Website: walmart
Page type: customer-info-address
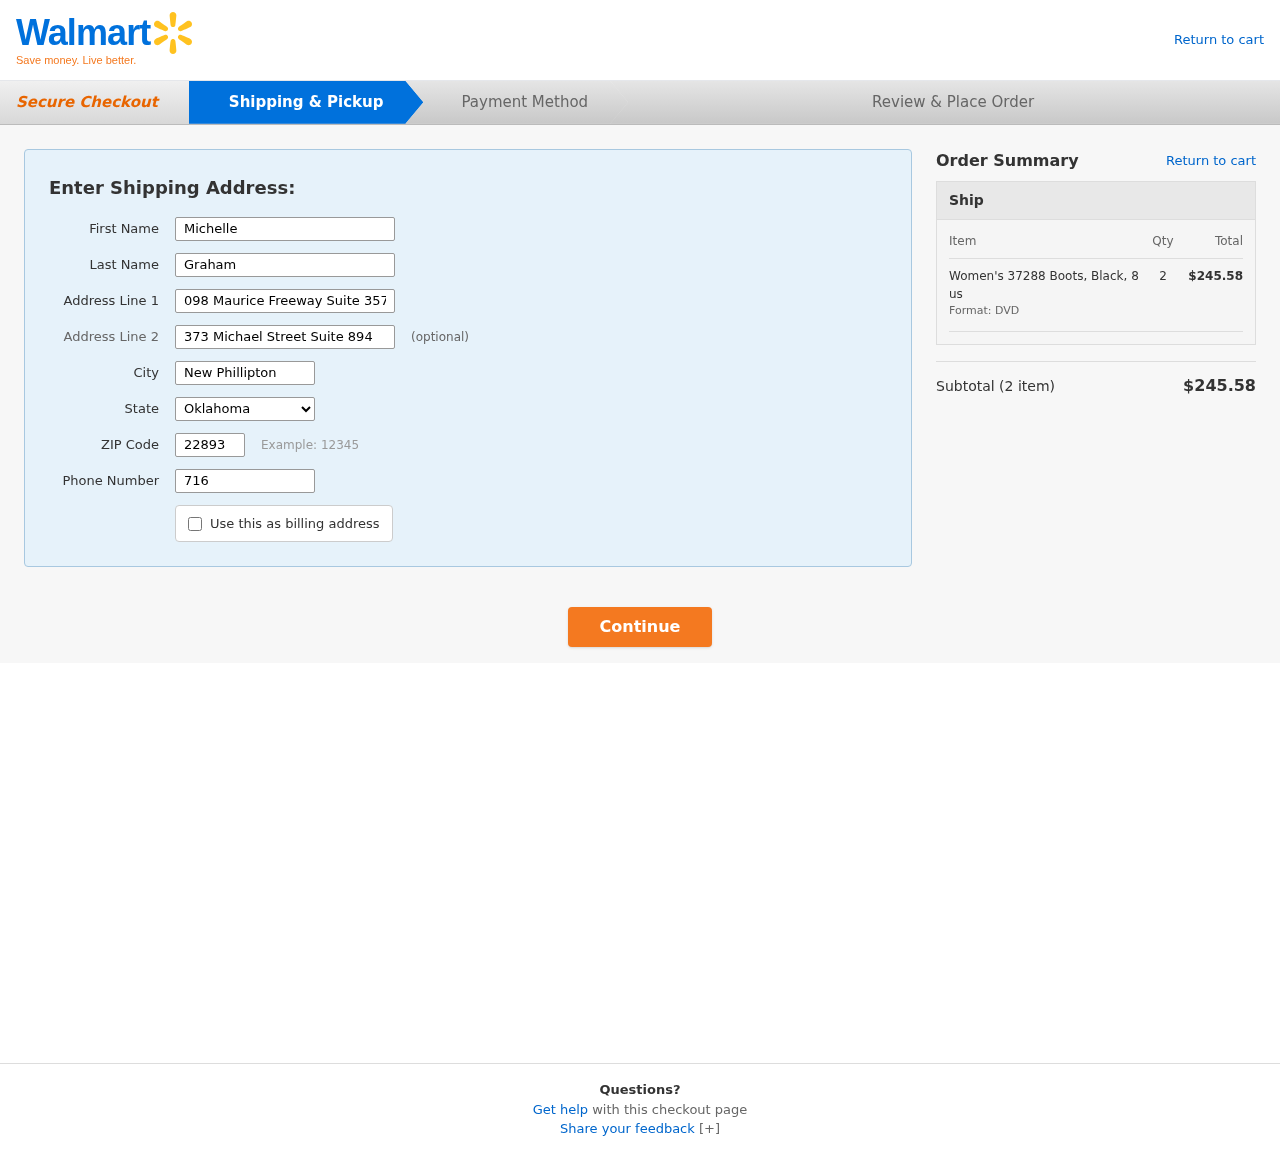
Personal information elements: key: PII_CITY
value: New Phillipton
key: PII_FIRSTNAME
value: Michelle
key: PII_LASTNAME
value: Graham
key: PII_PHONE
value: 7163177792
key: PII_POSTCODE
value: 22893
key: PII_STATE
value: Oklahoma
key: PII_STREET
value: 098 Maurice Freeway Suite 357
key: PII_STREET2
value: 373 Michael Street Suite 894
Product elements: key: PRODUCT1_NAME
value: Women's 37288 Boots, Black, 8 us
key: PRODUCT1_QUANTITY
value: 2
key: PRODUCT1_LINE_TOTAL
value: $245.58
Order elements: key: ORDER_NUM_ITEMS
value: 2
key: ORDER_SUBTOTAL
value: $245.58